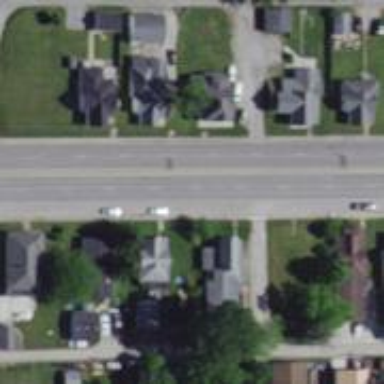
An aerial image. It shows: Alleyway designated as service road.